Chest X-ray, PA view. Patient: 65 years old, sex F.
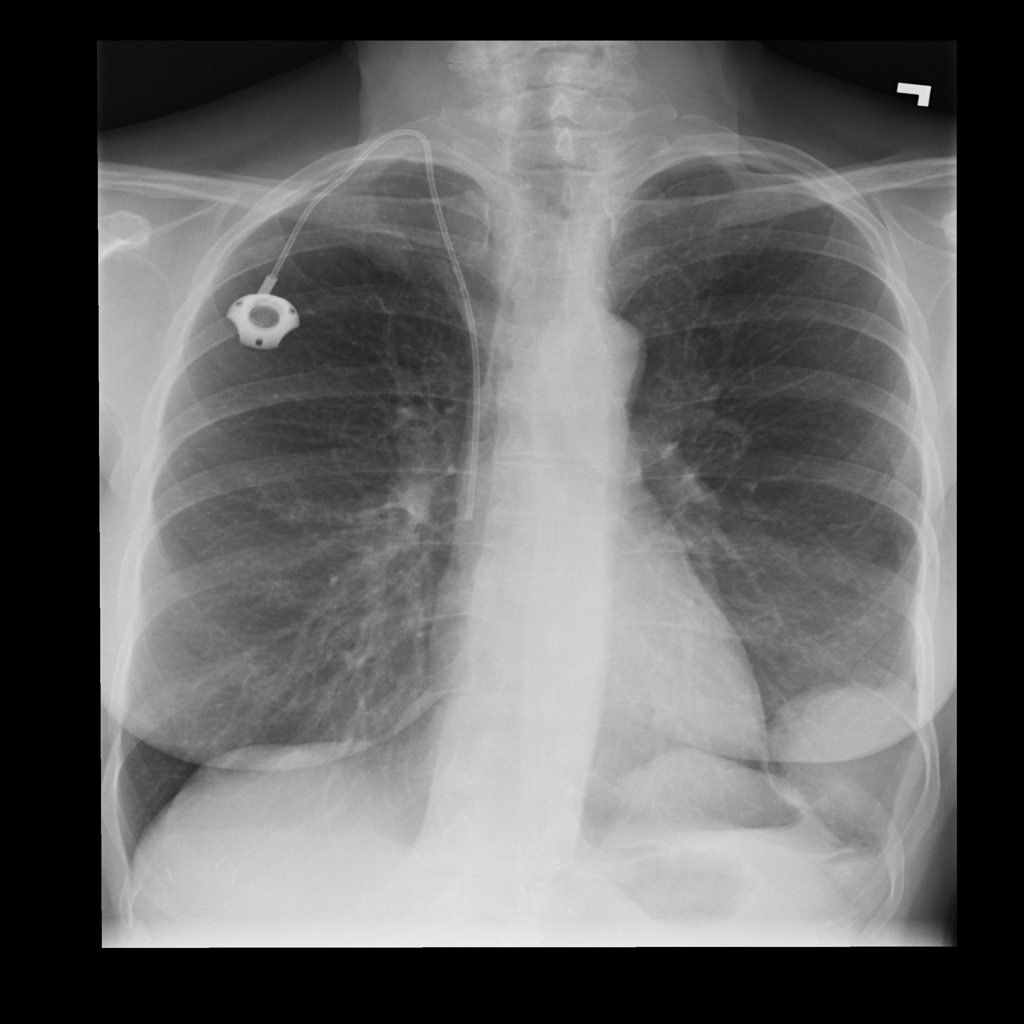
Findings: Mass